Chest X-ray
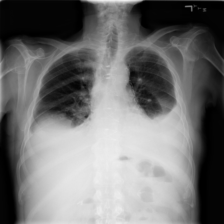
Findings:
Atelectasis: negative
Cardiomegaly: negative
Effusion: negative
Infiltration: negative
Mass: negative
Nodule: negative
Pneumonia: negative
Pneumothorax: negative
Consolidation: negative
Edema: negative
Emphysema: negative
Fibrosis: negative
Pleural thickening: negative
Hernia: negative